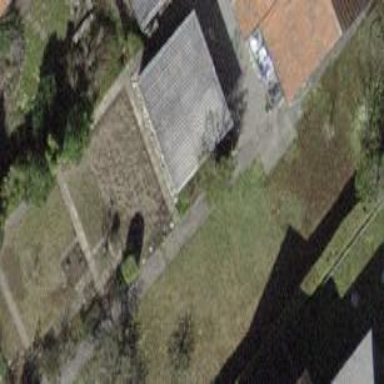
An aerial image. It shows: Allotment house.